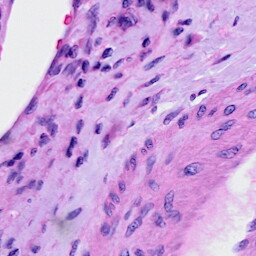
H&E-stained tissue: Cervix